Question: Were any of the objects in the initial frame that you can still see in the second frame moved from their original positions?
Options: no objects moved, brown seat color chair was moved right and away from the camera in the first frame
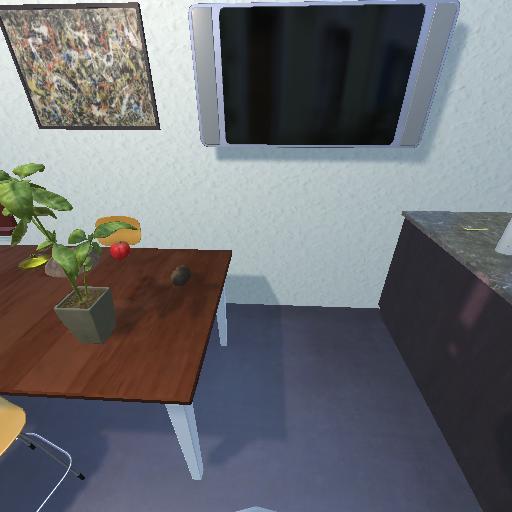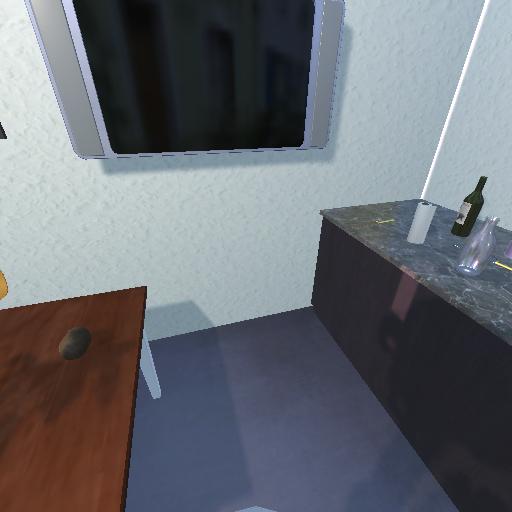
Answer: no objects moved